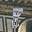
Label: 8